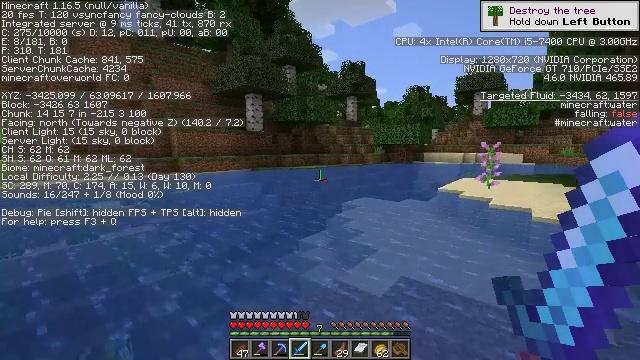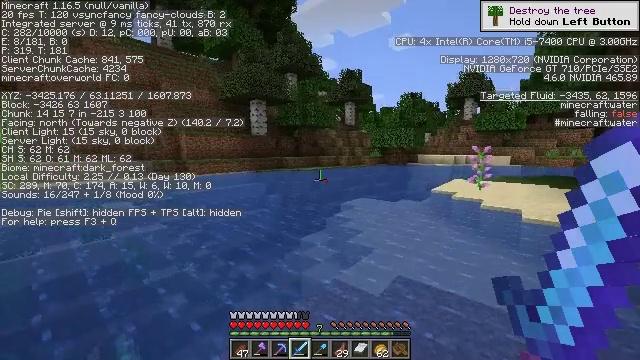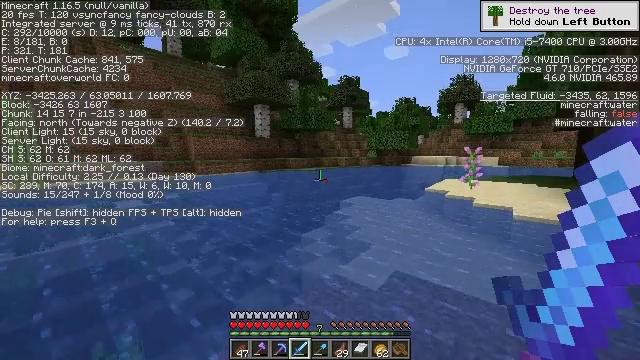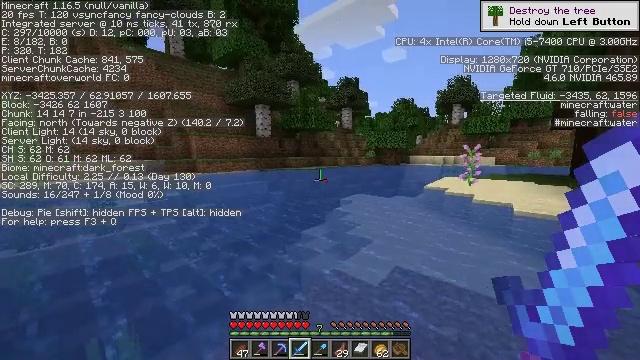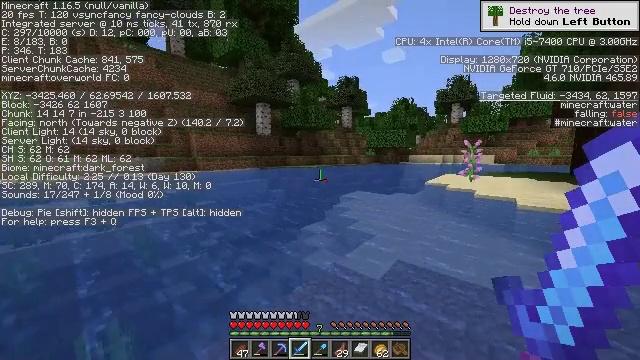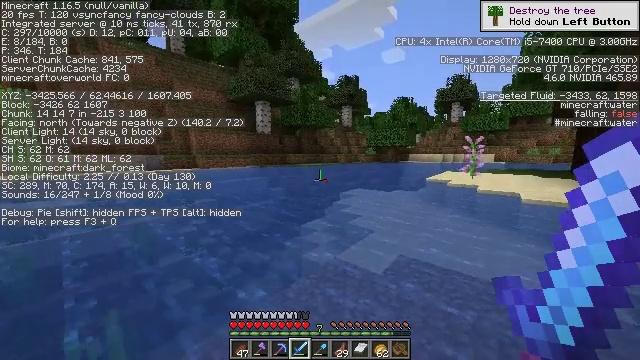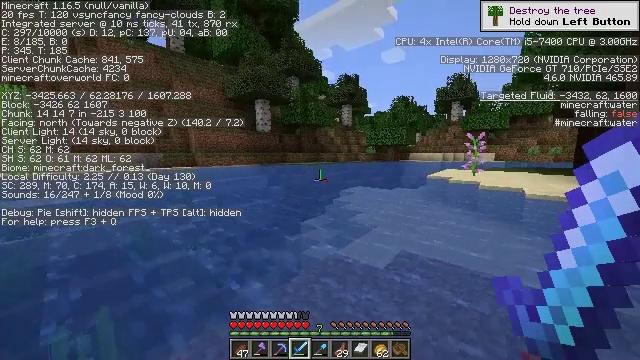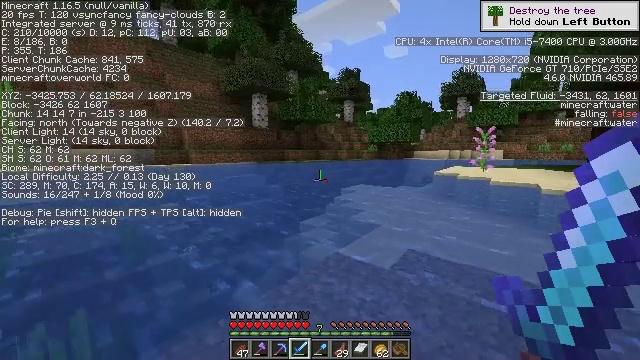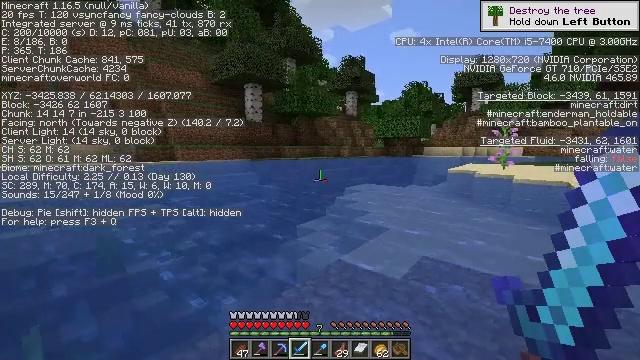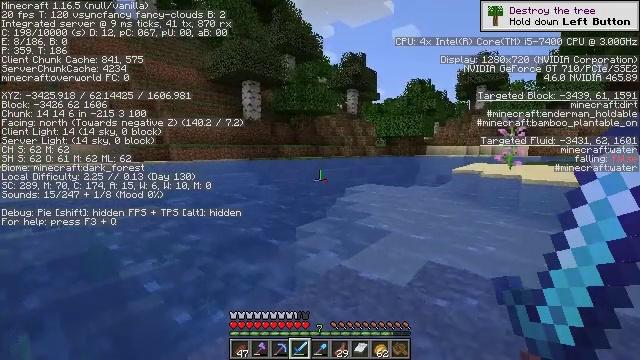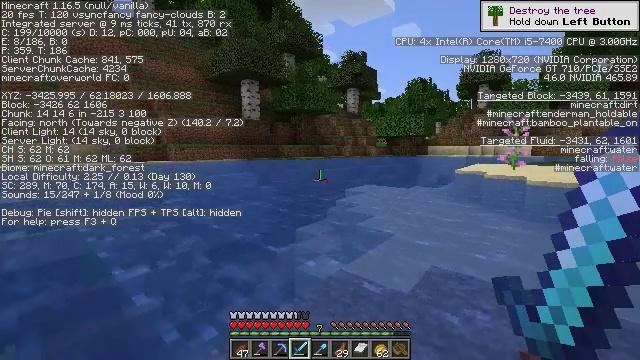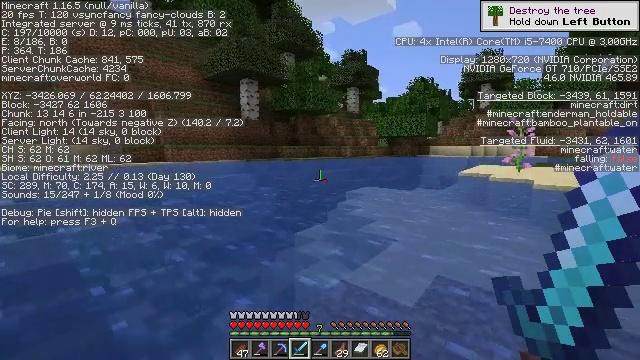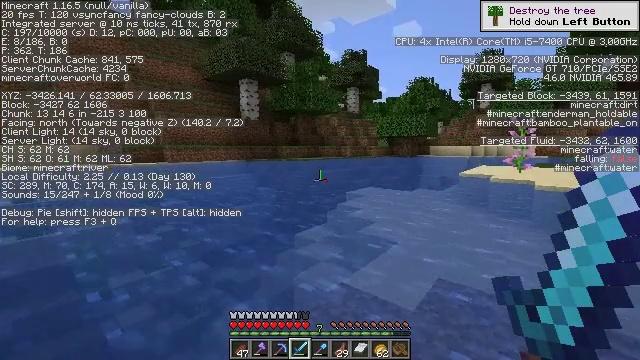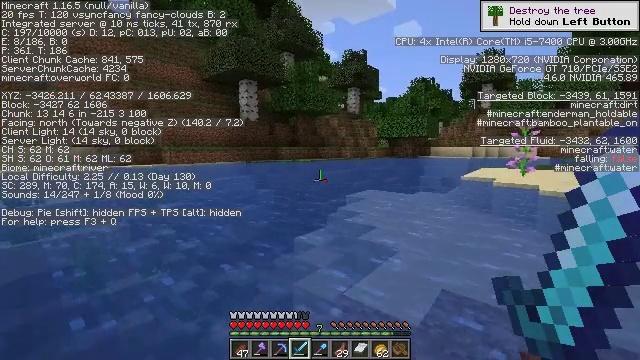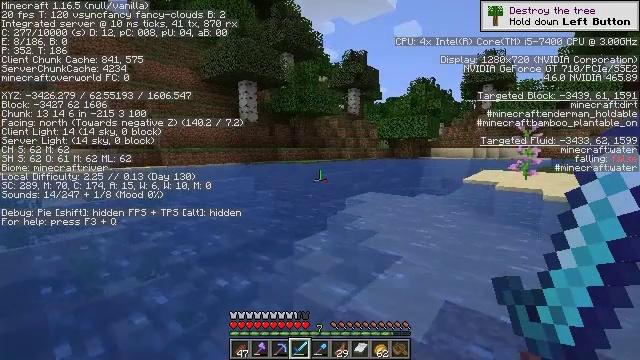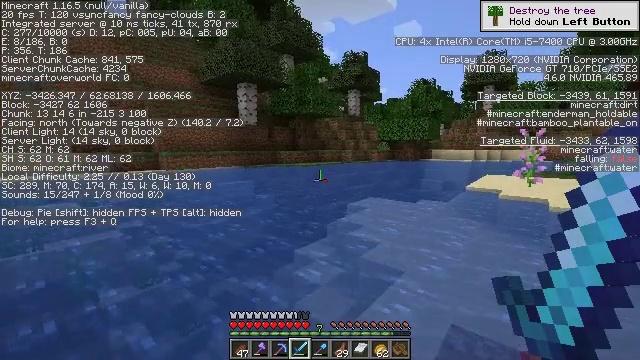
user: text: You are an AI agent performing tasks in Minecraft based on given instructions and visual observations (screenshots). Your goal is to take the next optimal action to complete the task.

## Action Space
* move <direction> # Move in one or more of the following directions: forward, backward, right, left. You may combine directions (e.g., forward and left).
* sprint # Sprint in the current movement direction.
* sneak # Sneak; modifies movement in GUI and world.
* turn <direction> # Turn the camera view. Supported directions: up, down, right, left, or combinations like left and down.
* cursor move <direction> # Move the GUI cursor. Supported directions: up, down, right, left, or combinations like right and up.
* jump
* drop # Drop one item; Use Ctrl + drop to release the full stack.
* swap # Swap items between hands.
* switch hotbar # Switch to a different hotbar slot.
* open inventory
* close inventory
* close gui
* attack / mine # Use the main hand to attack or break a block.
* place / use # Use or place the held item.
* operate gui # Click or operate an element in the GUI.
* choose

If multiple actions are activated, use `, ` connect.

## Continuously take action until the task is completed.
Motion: motion action
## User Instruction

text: Hunt animals.
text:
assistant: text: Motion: move forward, sprint, jump
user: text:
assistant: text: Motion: move forward, sprint, jump
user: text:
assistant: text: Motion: move forward, sprint, jump
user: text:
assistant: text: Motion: move forward, sprint, jump
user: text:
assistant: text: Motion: move forward, sprint, jump
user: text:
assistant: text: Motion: move forward, sprint, jump
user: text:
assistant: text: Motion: move forward, sprint, jump
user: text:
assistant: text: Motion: move forward, sprint, jump
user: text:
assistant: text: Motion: move forward, sprint, jump
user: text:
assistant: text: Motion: move forward, sprint, jump
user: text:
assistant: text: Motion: move forward, sprint, jump
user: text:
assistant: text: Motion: move forward, sprint, jump
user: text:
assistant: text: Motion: move forward, sprint, jump
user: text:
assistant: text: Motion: move forward, sprint, jump
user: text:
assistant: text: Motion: move forward, sprint, jump
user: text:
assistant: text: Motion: move forward, sprint, jump
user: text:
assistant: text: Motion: move forward, sprint, jump
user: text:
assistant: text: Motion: move forward, sprint, jump
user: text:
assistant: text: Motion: move forward, sprint, jump
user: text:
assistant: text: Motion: move forward, sprint, jump
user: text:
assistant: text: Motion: move forward, sprint, jump
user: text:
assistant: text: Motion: move forward, sprint, jump
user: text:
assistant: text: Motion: move forward, sprint, jump
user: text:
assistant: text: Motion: move forward, sprint, jump
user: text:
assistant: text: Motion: move forward, sprint, jump
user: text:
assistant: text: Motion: move forward, sprint, jump
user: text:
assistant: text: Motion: move forward, sprint, turn left, jump
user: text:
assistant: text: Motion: move forward, sprint, turn left, jump
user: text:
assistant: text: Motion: move forward, sprint, jump
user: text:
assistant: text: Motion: move forward, sprint, turn left, jump